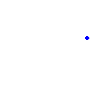
Particle: kaon